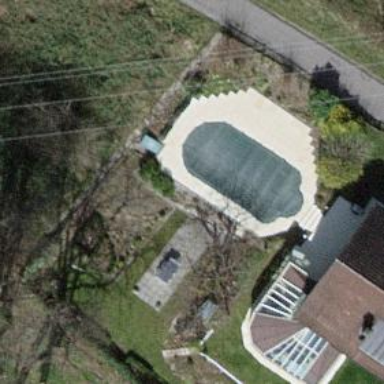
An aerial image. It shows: Swimming pool located in leisure land.